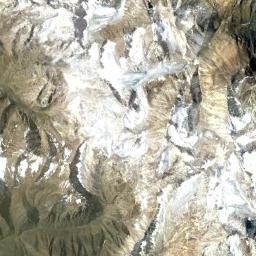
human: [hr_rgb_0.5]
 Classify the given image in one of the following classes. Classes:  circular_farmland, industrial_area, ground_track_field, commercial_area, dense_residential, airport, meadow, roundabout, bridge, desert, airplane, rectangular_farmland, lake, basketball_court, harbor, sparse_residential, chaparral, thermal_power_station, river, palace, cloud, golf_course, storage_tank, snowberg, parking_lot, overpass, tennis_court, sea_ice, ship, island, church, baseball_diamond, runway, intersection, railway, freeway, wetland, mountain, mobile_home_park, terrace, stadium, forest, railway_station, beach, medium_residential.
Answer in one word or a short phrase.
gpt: snowberg